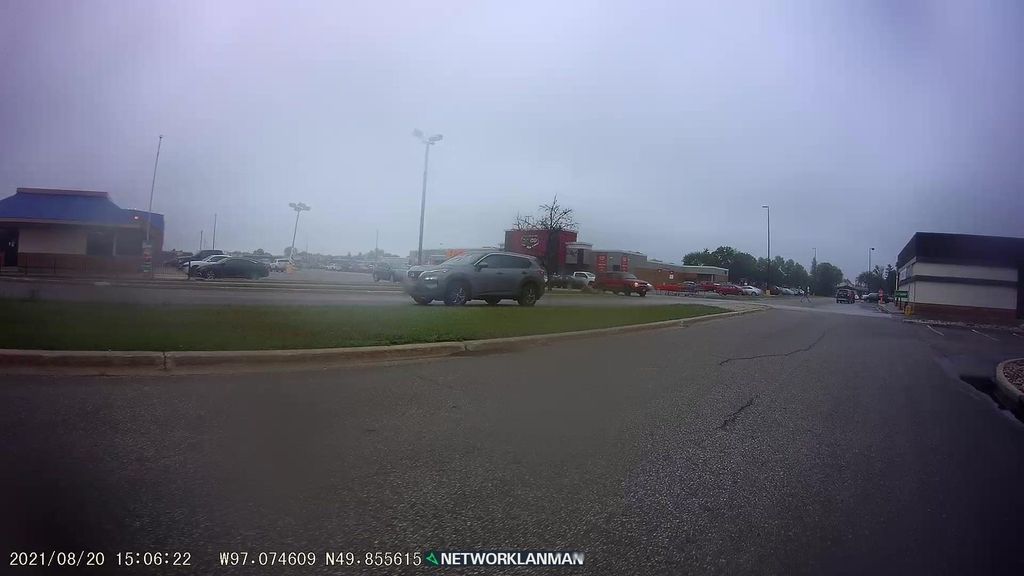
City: winnipeg